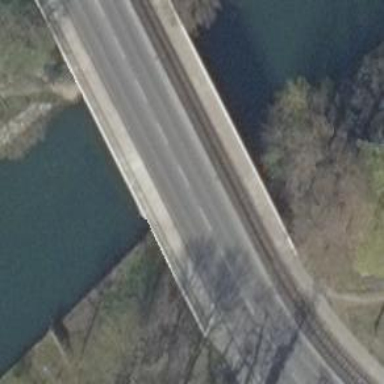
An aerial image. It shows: There is bridge in the image.